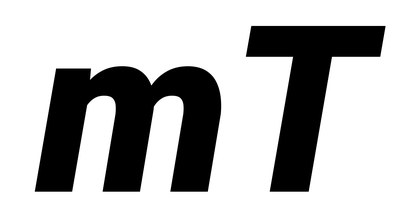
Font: Roboto-Italic_Black_Italic